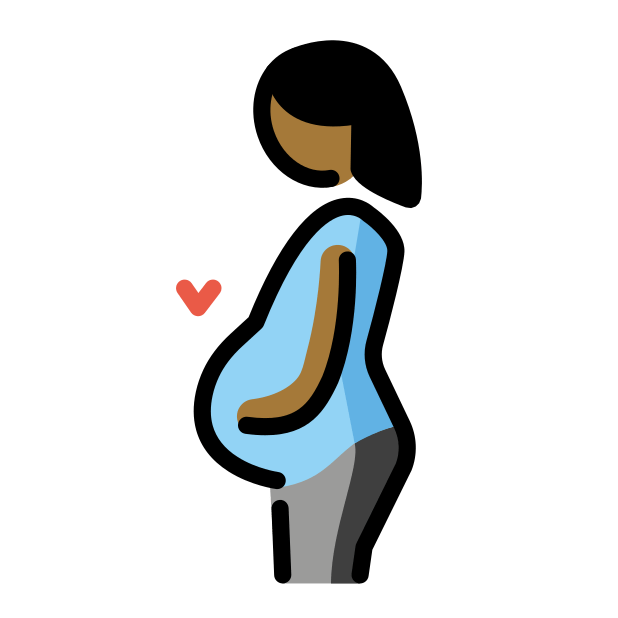
pregnant woman: medium-dark skin tone